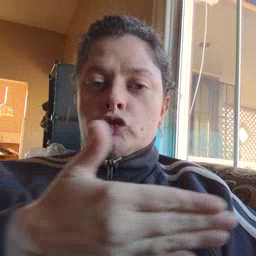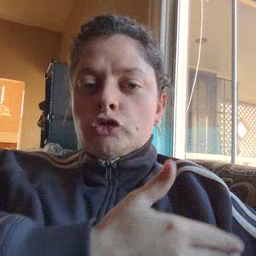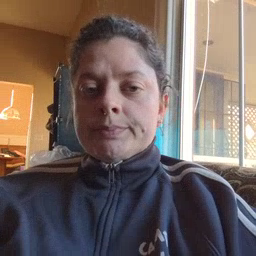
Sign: fish